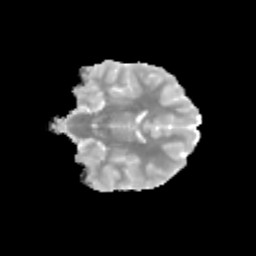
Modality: MD
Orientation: coronal
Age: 12
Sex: female
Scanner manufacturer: siemens
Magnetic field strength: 3 T
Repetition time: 3.8 s
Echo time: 0.07 s